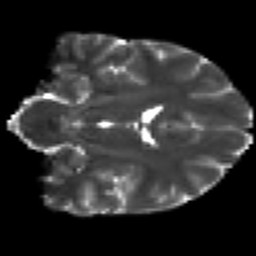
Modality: T2w
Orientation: coronal
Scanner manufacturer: siemens
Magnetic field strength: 3 T
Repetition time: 7.8 s
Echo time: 0.09 s